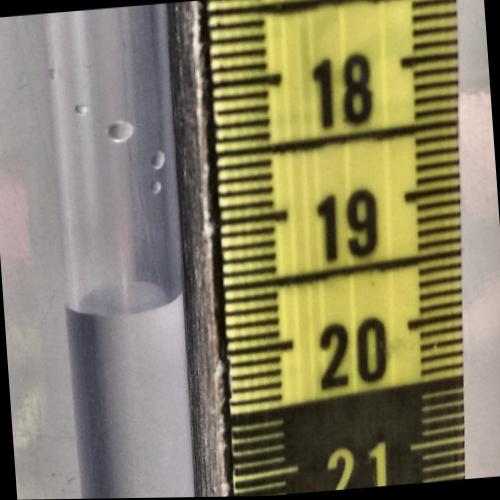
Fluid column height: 19.5 cm